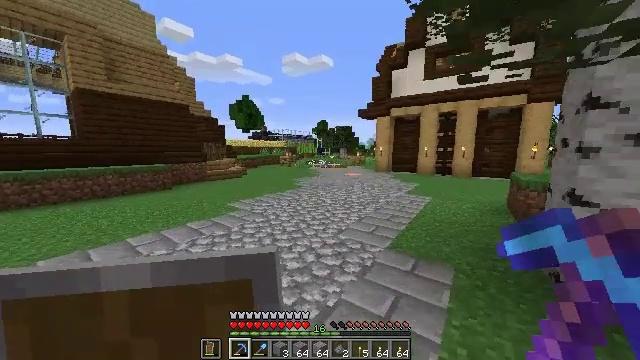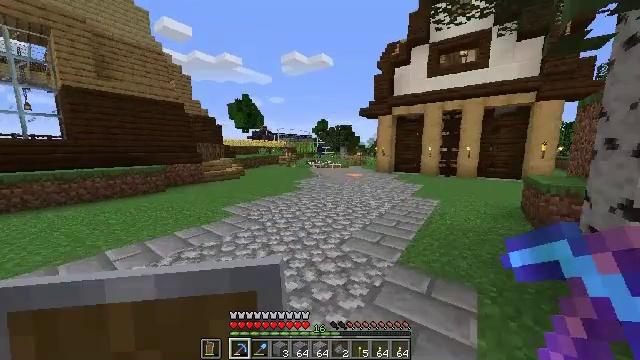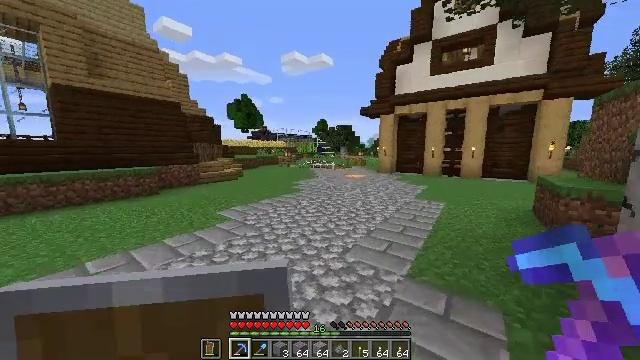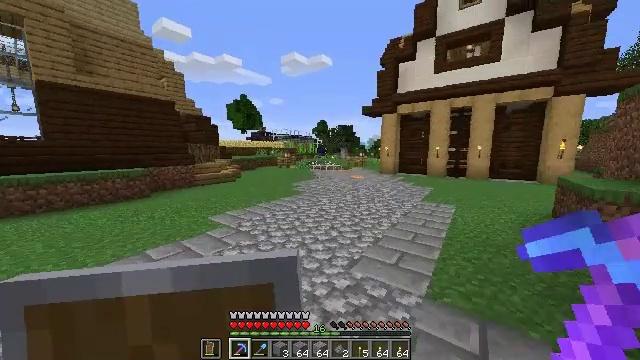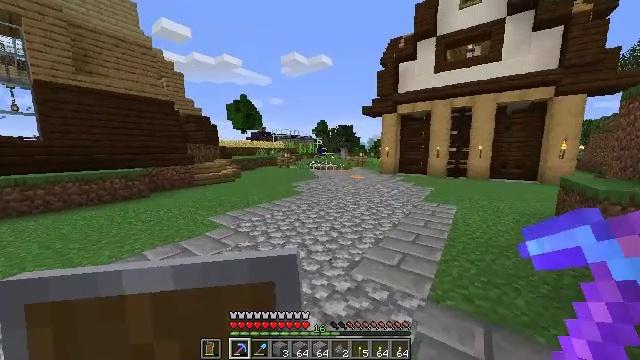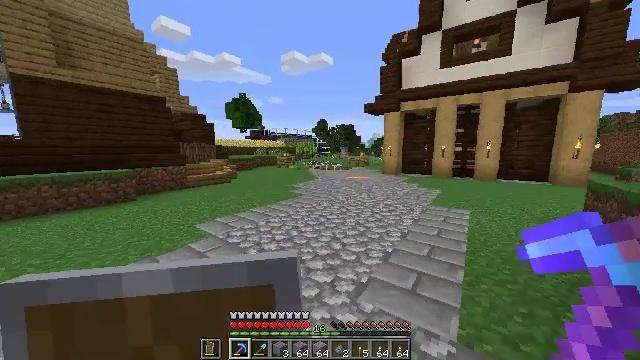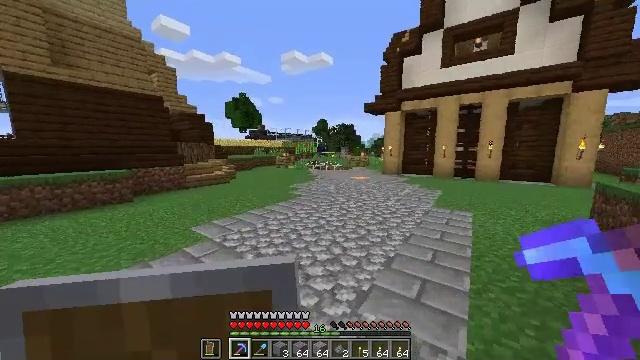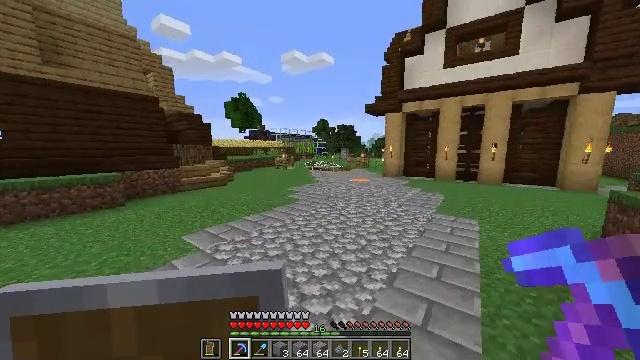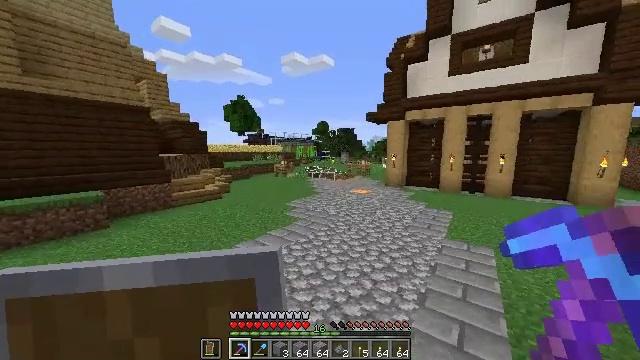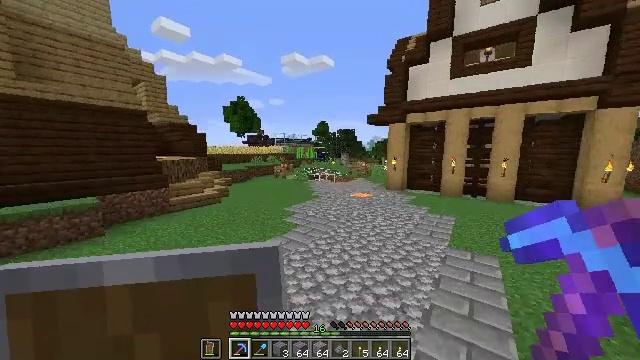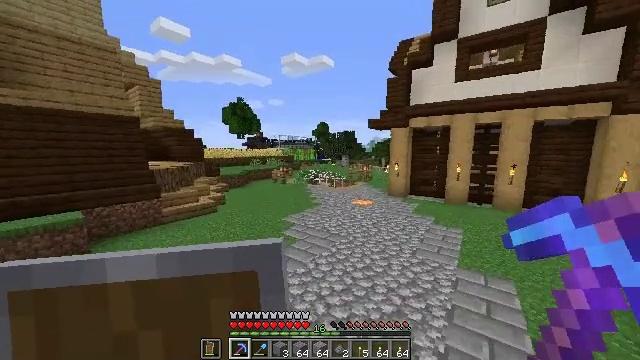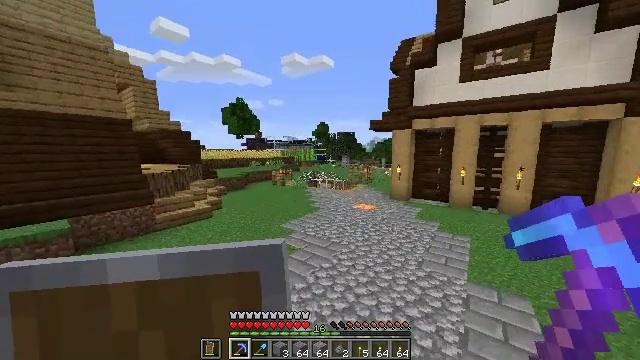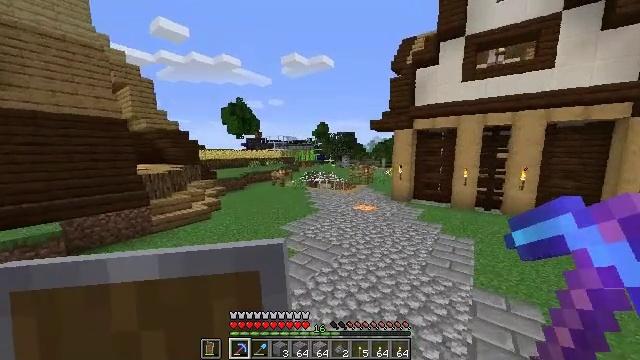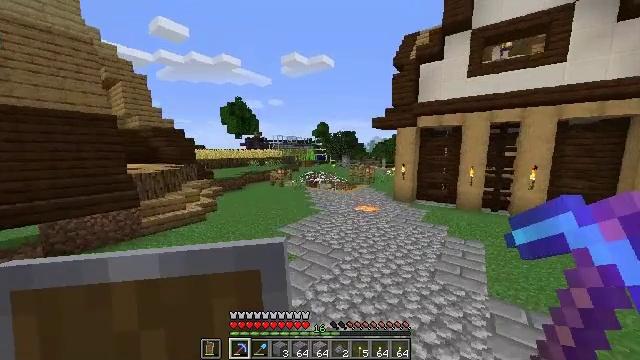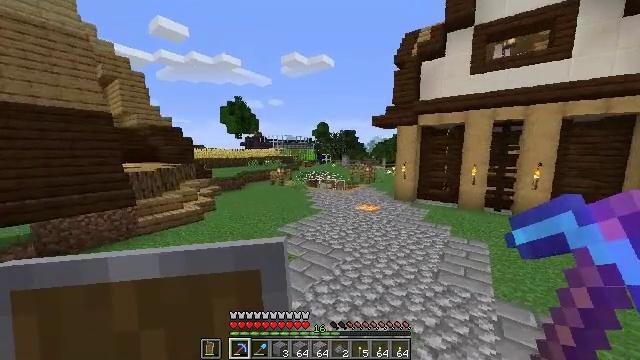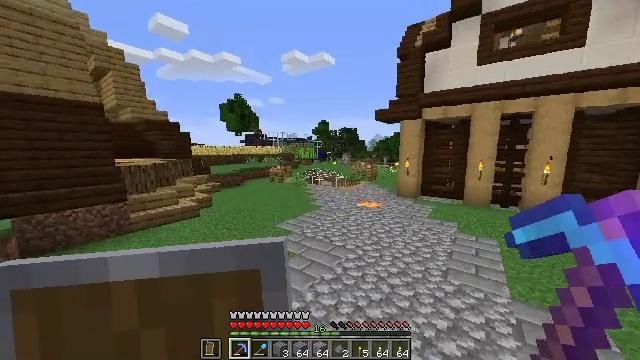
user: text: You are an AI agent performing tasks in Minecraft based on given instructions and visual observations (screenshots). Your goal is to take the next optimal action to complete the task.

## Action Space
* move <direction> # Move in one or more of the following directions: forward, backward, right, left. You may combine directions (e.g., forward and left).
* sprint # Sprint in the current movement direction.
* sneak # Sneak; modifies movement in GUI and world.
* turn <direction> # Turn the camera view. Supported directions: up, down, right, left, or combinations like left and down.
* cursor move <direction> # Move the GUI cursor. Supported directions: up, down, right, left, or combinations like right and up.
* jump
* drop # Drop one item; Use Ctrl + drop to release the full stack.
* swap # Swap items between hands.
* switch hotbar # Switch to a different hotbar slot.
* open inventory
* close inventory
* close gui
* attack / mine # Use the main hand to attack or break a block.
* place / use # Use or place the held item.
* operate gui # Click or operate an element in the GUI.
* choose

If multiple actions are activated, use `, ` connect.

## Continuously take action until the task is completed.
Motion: motion action
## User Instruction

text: Create polished diorite by combining diorite in the crafting interface.
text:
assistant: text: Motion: move forward, jump
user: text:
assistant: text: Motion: move forward, jump
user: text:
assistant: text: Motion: move forward, jump
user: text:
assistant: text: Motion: move forward, jump
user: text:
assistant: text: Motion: move forward, jump
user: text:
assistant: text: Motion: move forward, jump
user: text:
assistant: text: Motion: move forward, jump
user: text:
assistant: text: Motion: move forward, jump
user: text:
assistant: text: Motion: move forward, jump
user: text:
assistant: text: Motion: move forward, jump
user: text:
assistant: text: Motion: move forward, jump
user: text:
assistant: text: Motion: move forward, jump
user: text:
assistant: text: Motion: move forward, jump
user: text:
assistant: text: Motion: move forward, jump
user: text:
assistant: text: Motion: move forward, jump
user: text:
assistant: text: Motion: move forward, jump
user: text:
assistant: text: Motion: move forward, jump
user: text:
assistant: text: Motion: move forward, jump
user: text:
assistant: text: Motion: move forward, turn right and down, jump
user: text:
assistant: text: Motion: move forward, jump
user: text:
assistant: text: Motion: move forward, jump
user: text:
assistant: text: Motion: move forward, jump
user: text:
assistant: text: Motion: move forward, jump
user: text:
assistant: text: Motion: move forward, jump
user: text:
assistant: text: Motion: move forward, jump
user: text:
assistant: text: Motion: move forward, jump
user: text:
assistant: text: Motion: move forward, jump
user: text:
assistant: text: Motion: move forward, jump
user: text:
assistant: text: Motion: move forward and move right, jump
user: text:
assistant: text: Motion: move forward and move right, jump